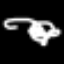
Label: squiggle